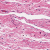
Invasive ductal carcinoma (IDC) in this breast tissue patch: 0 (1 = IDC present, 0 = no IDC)